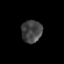
Tissue: prostate
Cell type: Myeloid cells
Senescence score: 0.3297
Nuclear area (px): 449
Mean DAPI intensity: 67.831